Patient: sex F, age 59
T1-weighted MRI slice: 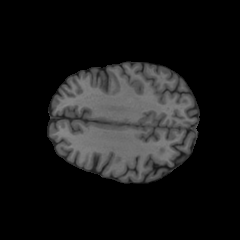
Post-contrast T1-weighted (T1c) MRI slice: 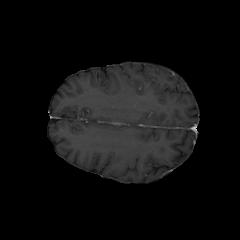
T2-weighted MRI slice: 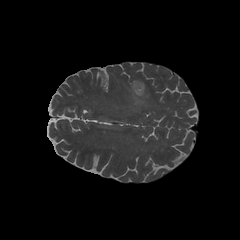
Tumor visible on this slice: yes
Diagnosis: Glioblastoma, IDH-wildtype
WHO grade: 4